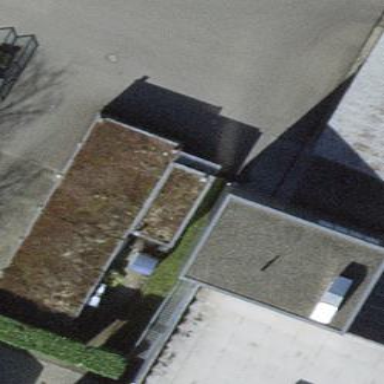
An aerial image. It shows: Commercial building with flat gravel roof.